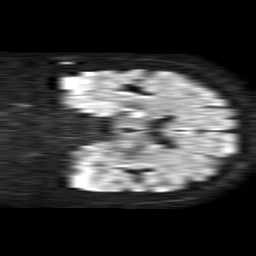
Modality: TRACE
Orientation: coronal
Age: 67
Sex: female
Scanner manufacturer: philips
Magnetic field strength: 1.5 T
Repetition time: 4.6 s
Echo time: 0.08631 s